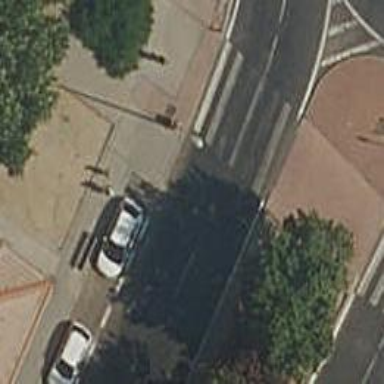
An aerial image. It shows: Zebra crossing on the road.